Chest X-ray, AP view. Patient: 54 years old, sex M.
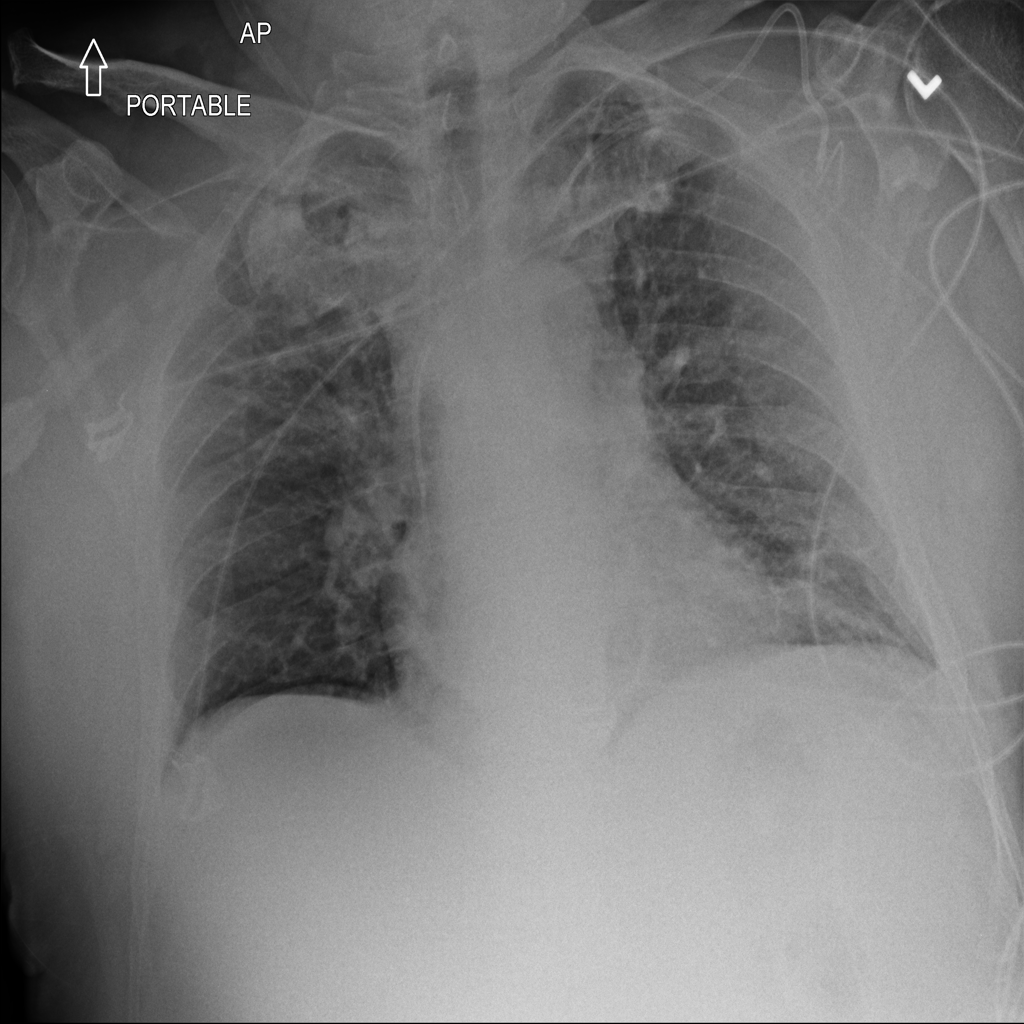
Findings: Atelectasis